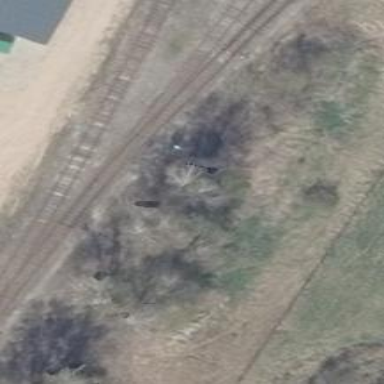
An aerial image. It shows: Railway switch.